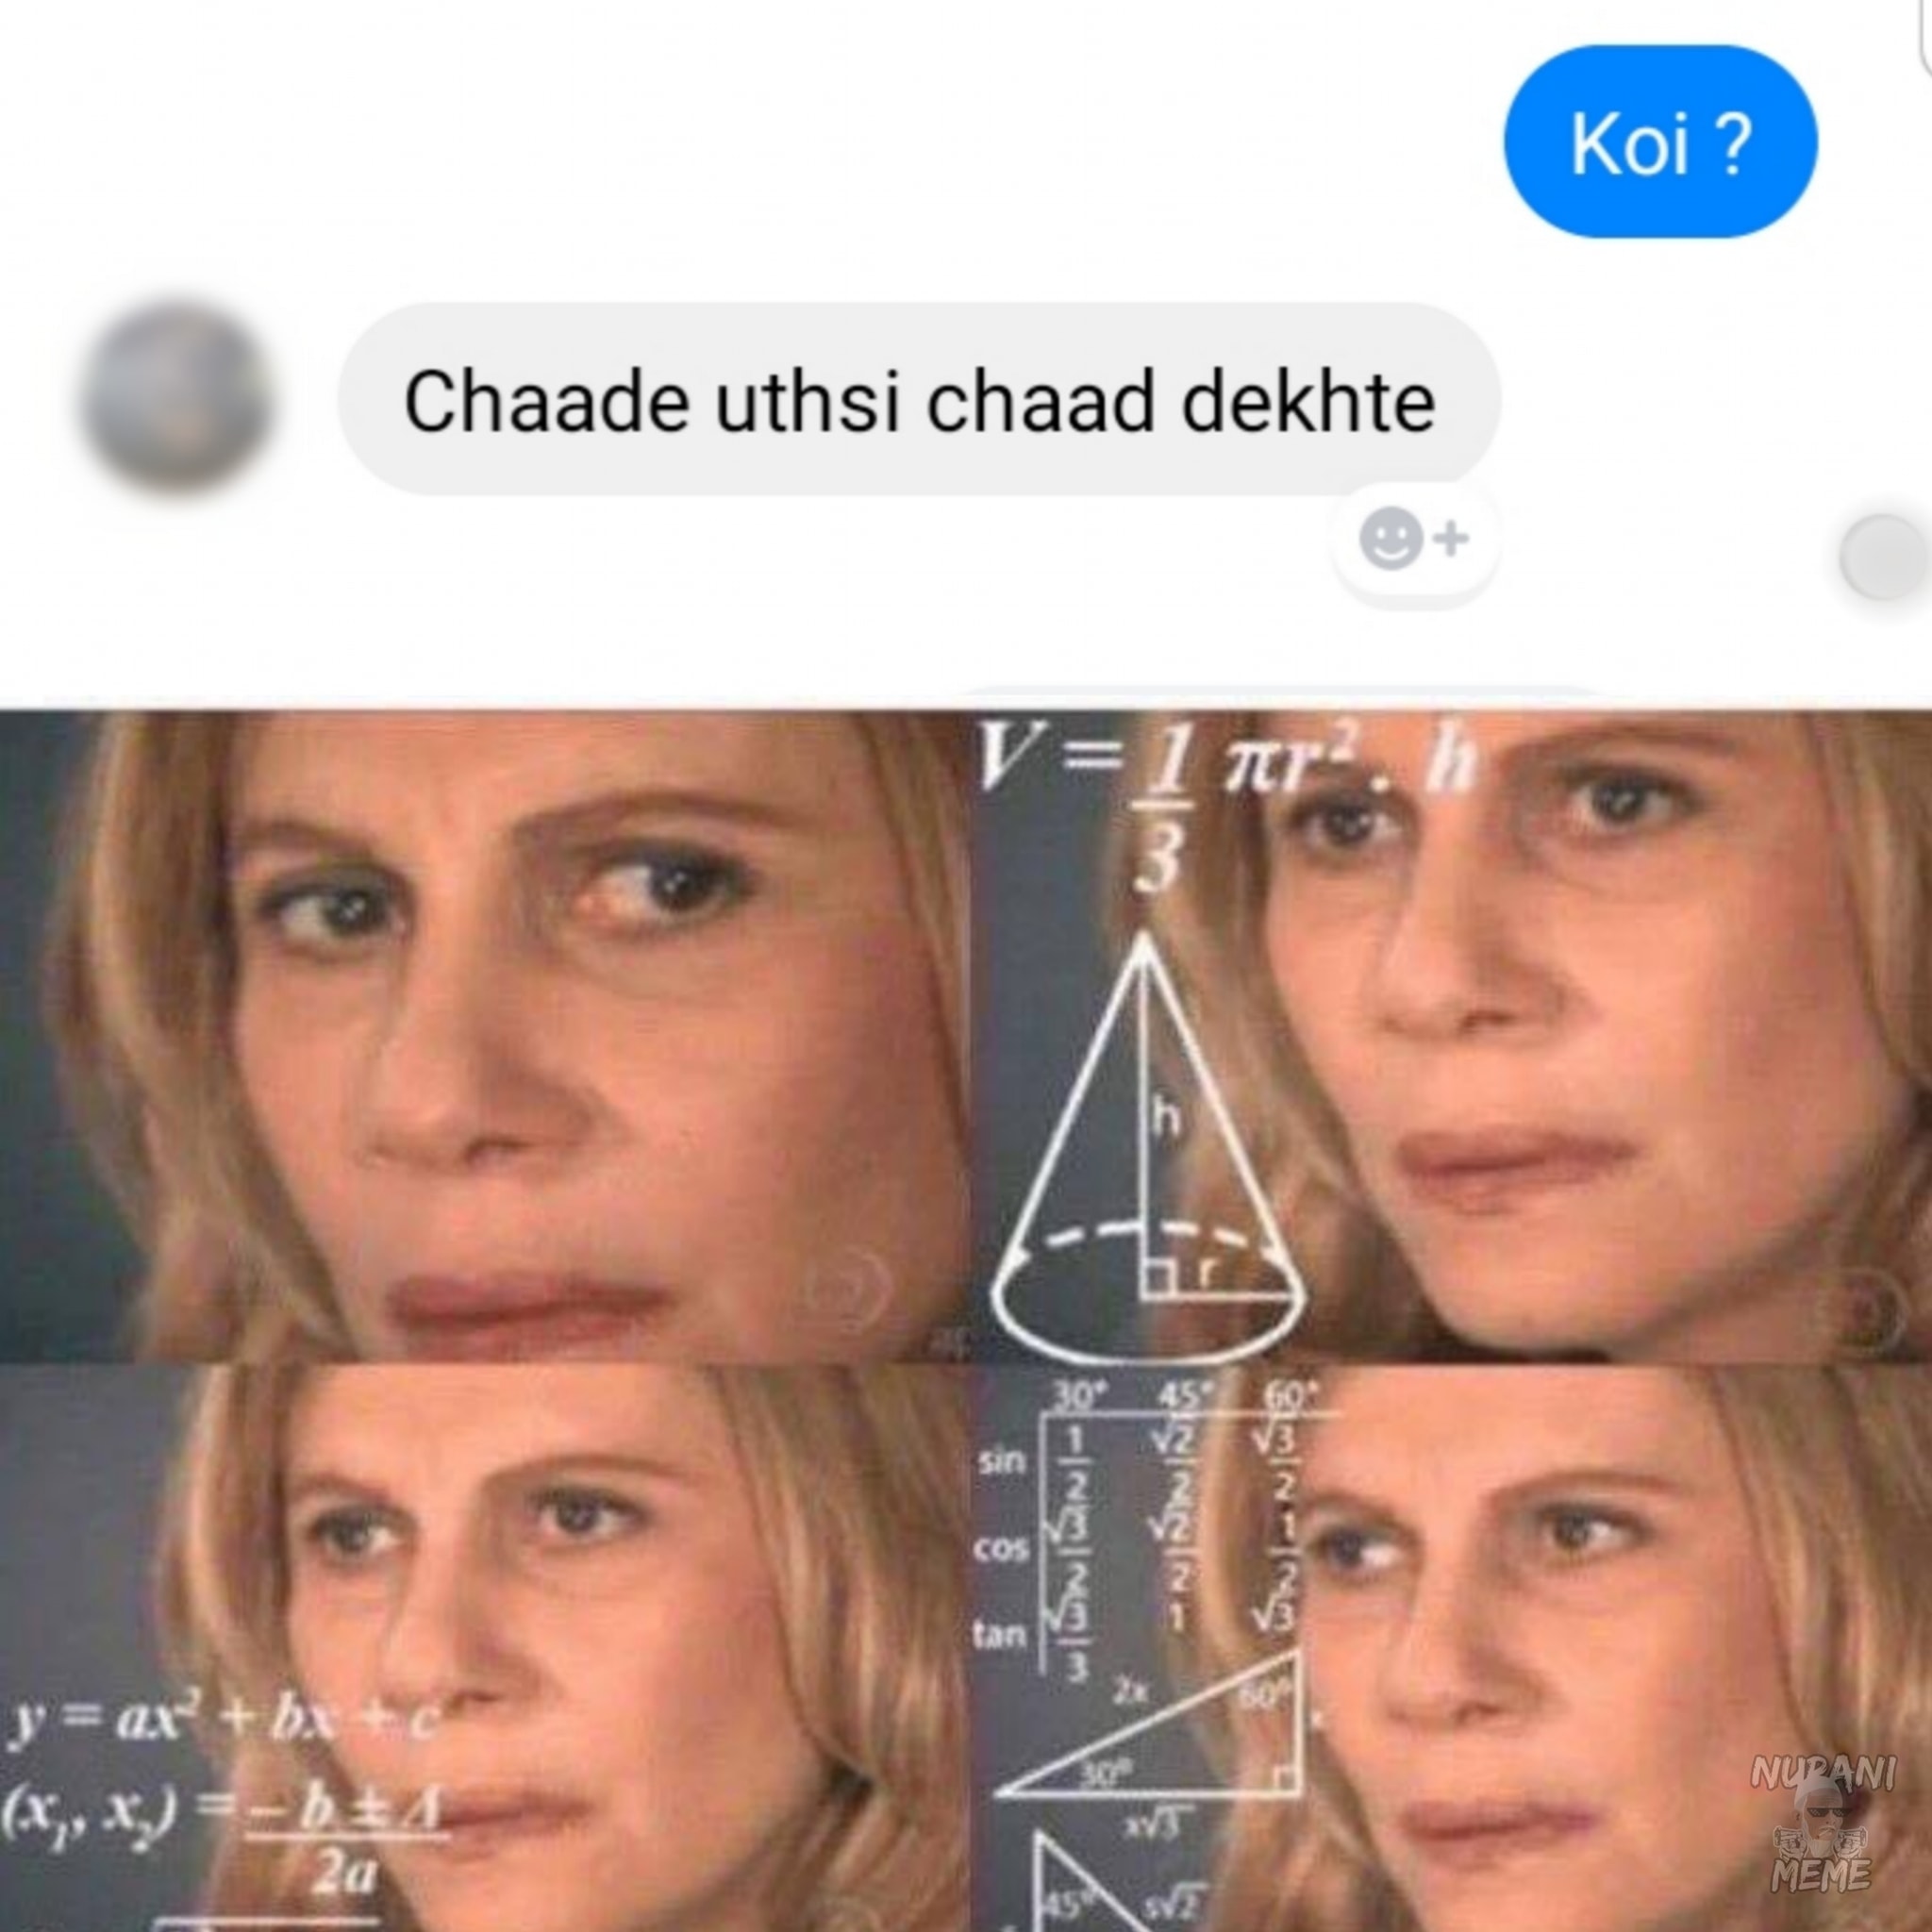
Caption: Koi ?    Chaade uthsi chaad dekhte
Label: non-hate